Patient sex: M
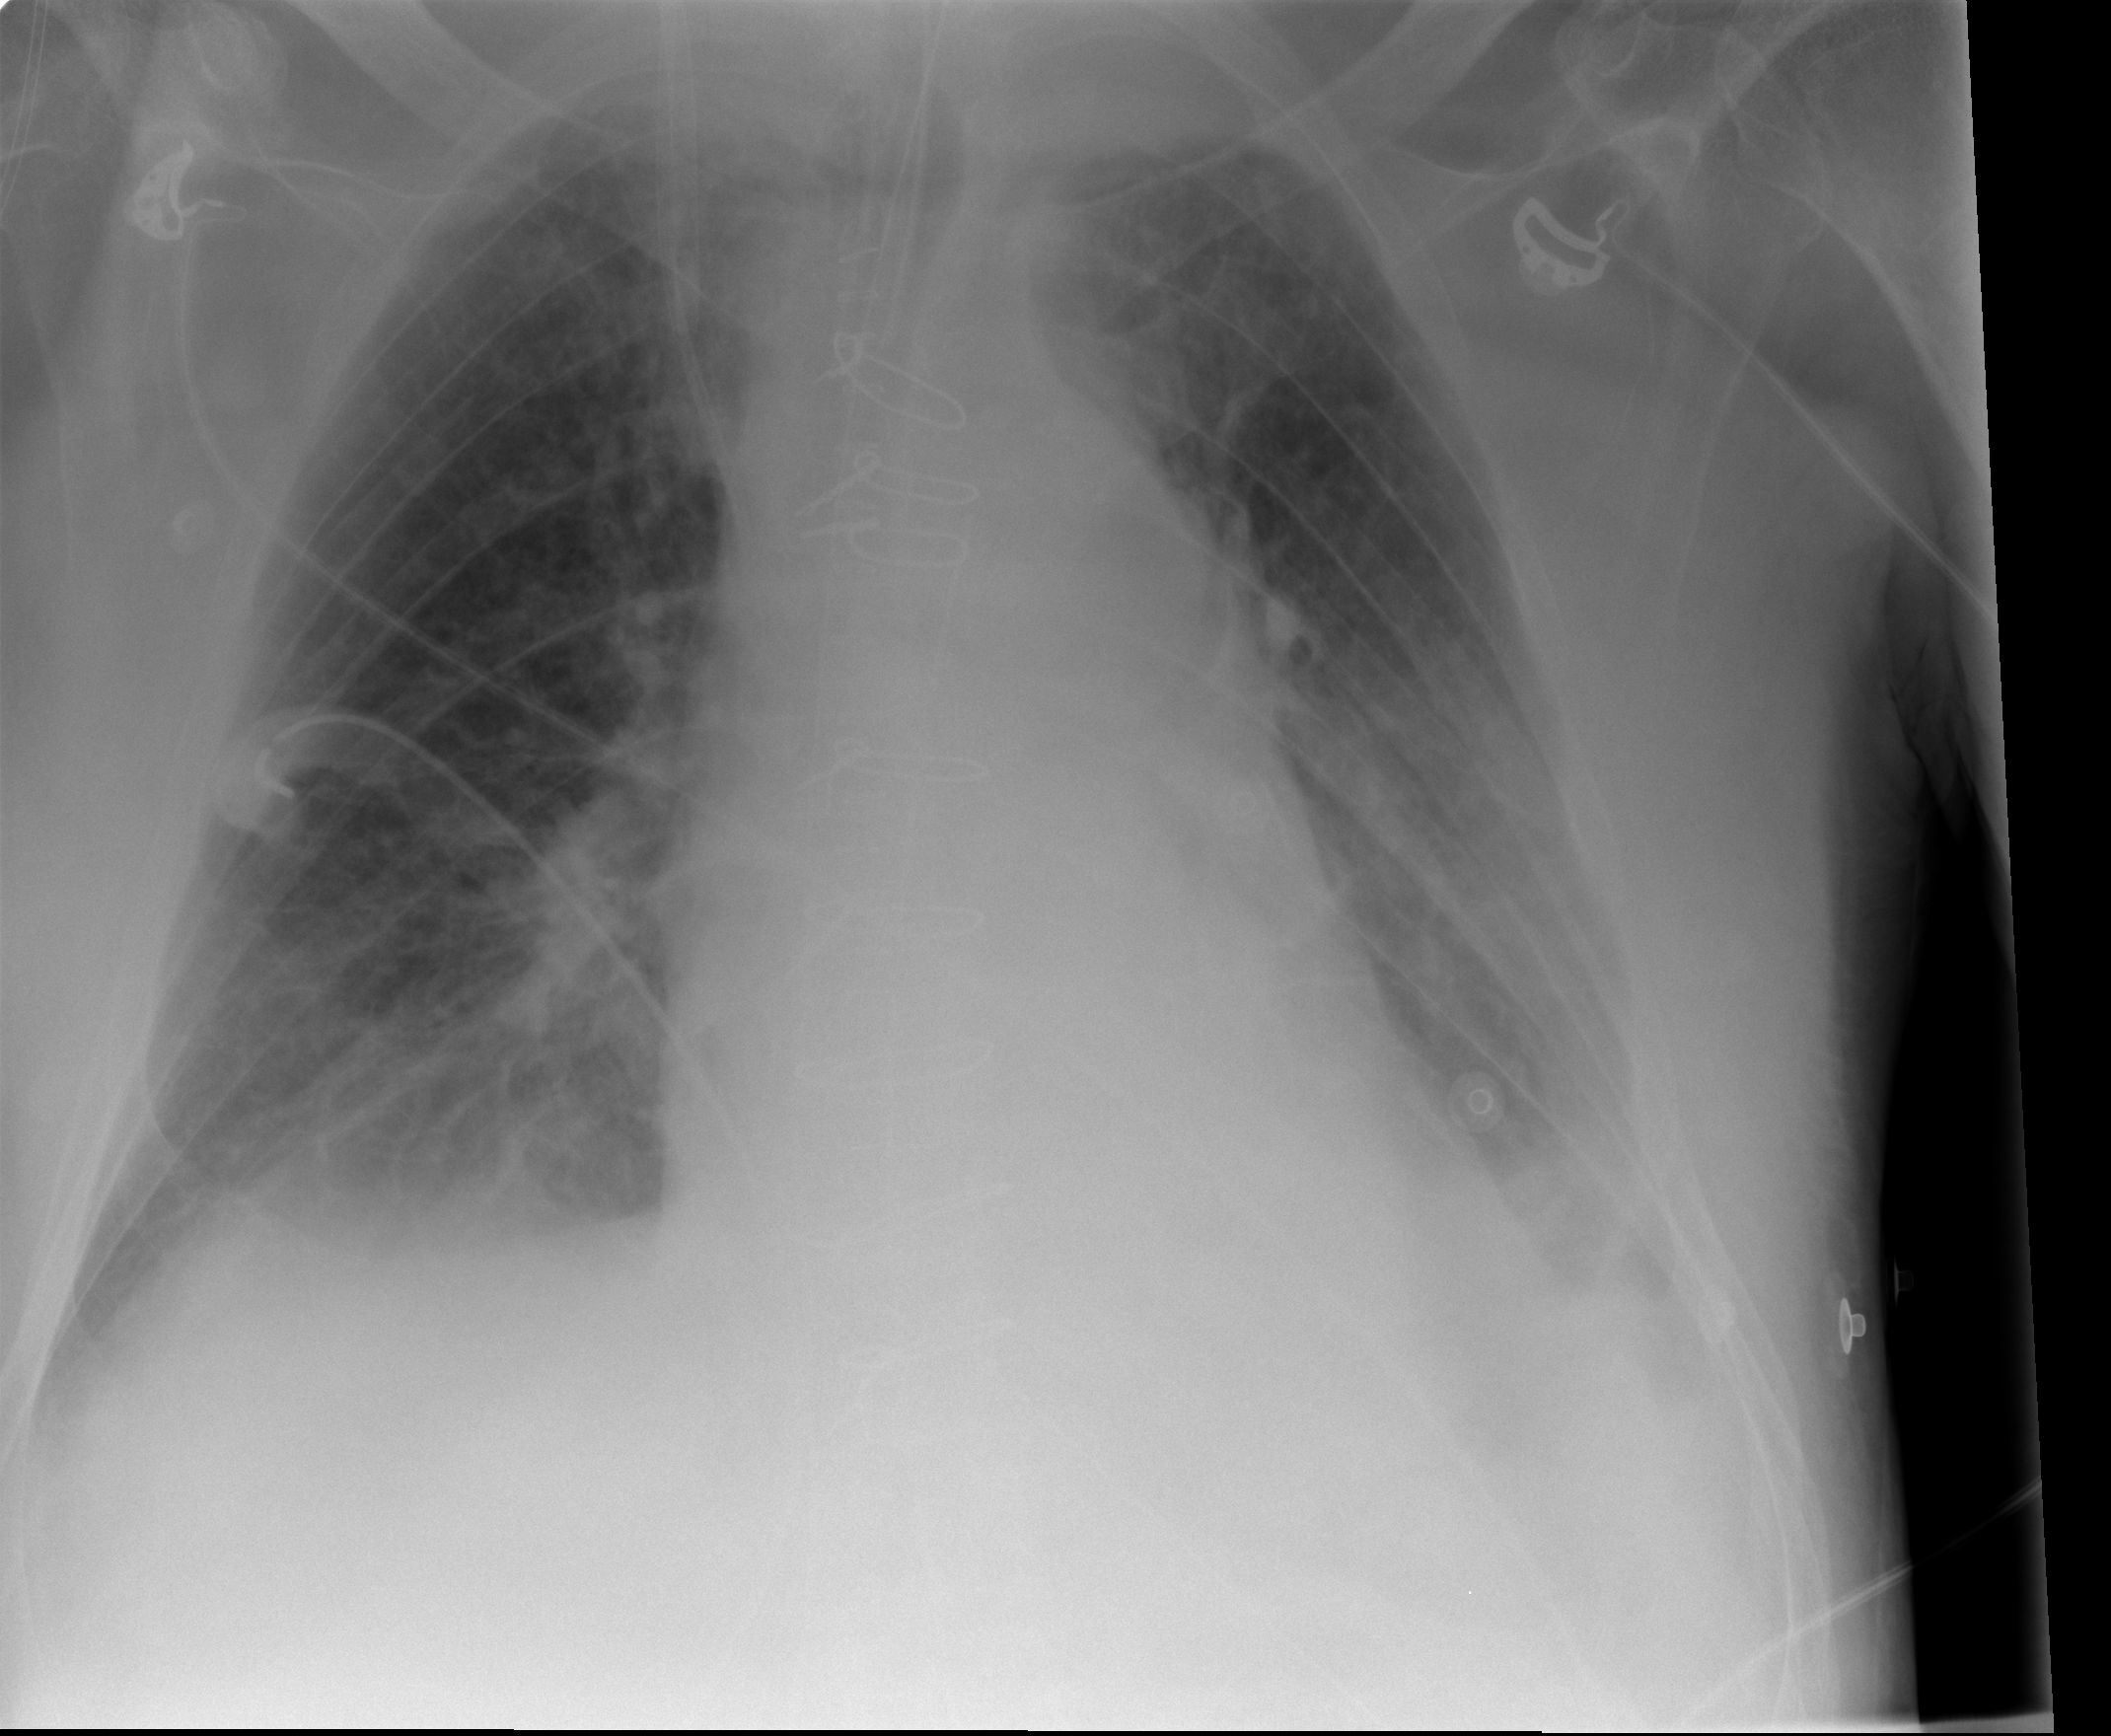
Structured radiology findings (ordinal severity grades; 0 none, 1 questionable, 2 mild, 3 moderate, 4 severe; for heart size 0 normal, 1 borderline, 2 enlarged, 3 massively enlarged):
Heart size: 2
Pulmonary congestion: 2
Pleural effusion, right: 2
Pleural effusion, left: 2
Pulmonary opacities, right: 2
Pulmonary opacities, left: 2
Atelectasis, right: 2
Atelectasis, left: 2